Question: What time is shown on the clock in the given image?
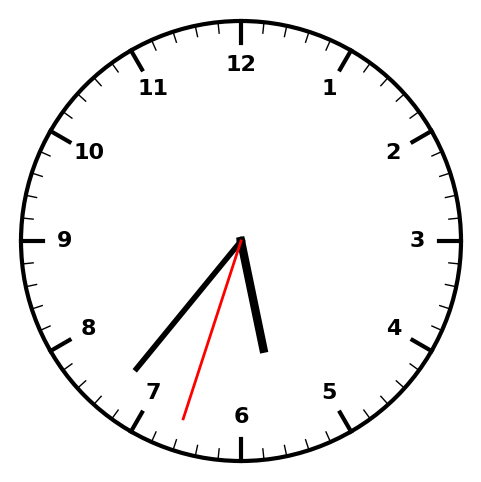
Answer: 05:36:33